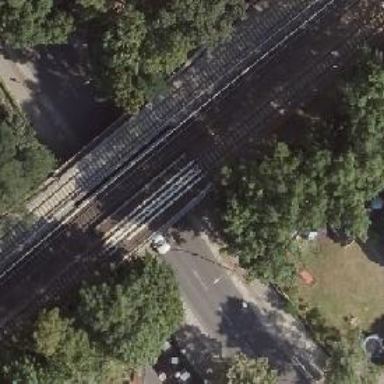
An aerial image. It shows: Bridge used by the electrified light rail system.